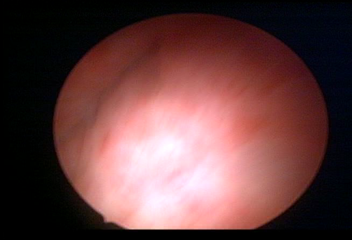
Modality: WLC
Class: Normal mucosa
Bladder cancer association: No